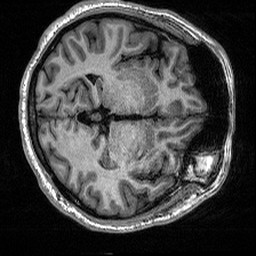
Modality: T1w
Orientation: axial
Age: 25
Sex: male
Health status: healthy
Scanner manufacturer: siemens
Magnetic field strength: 1.5 T
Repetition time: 2.73 s
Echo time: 0.00357 s